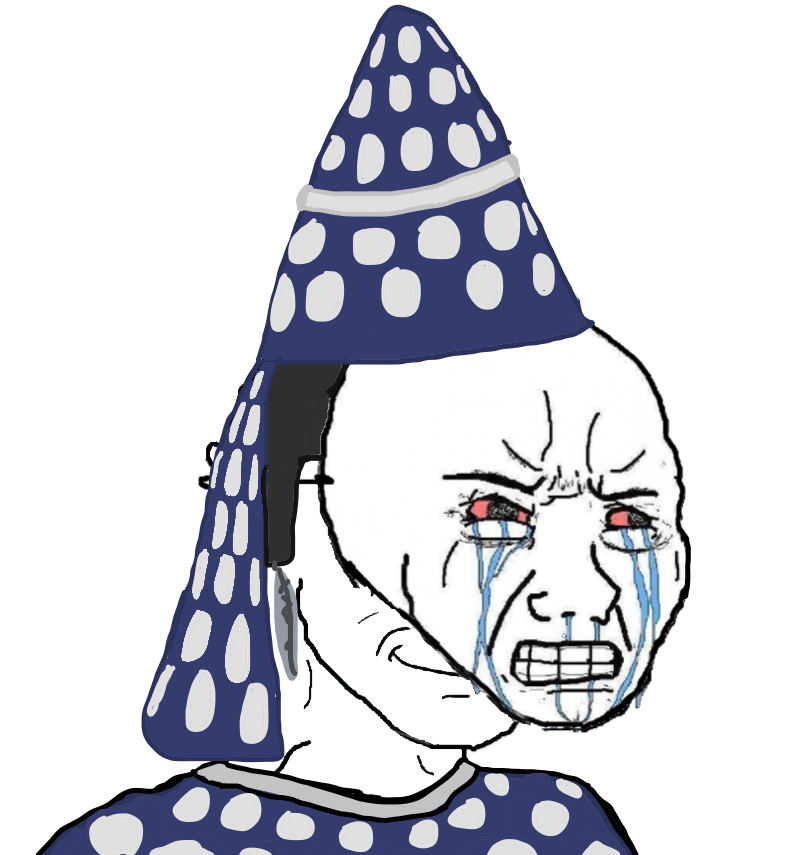
Label: 5_Crying_Wojak